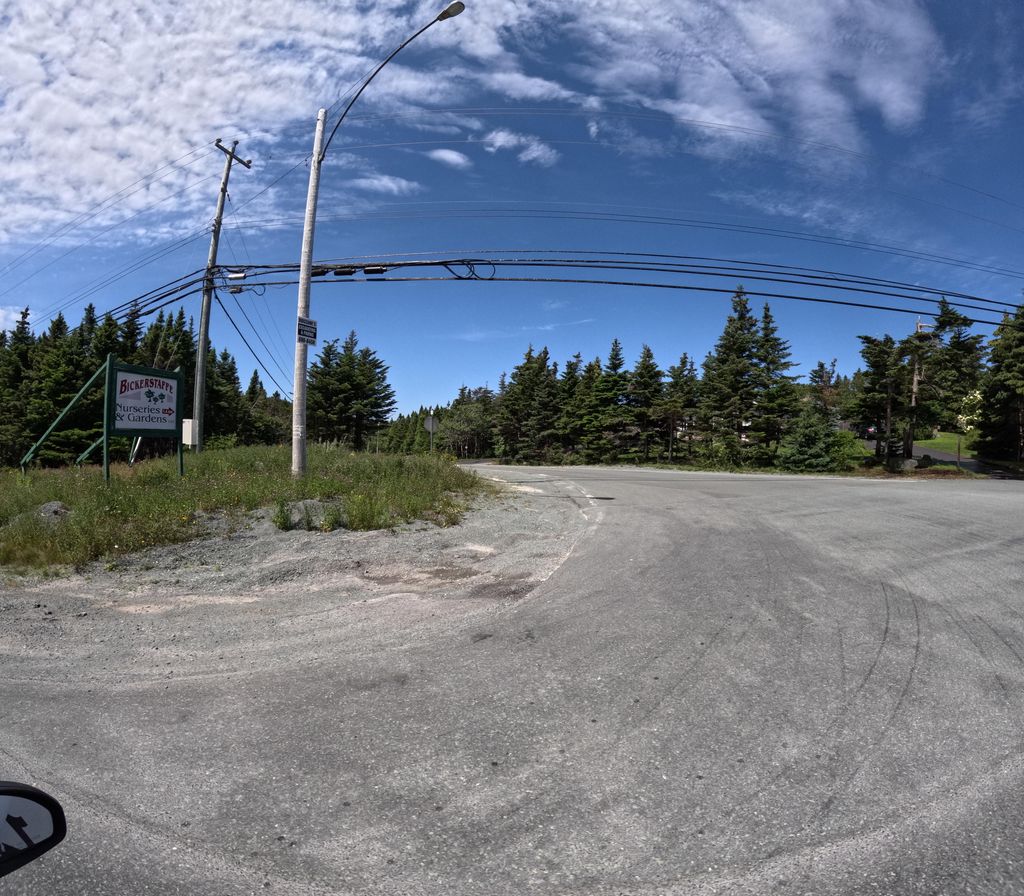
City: st_johns